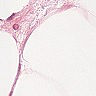
Metastatic tissue present: no